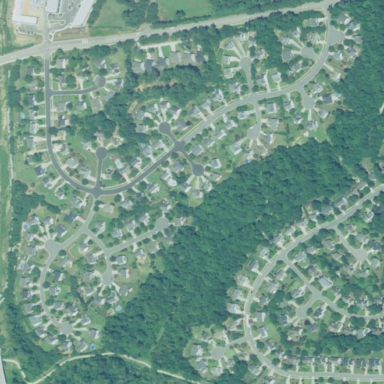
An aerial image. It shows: Residential neighbourhood.